Question: I have looked into the Internet and did not found any code example for DFS (Depth first search) nor BFS (Breadth First Search) in object pascal so I may implement them in Delphi.
For those who do not know Graph Theory, <URL>
I am having difficult to develop it on my own because of the way graph objects are. We have 'vertices' and 'edges' that are related between and I do not know if I use 'records', 'objects' or arrays, nor how to structure those data. If I had some previews examples, I could choose a best approach and not start from scratch ().
Does anyone know where to begin?

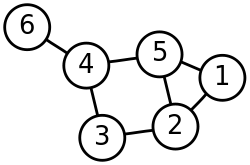
Answer: The short answer is that you can implement DFS by keeping an associative array mapping visted nodes to a union of preceding node and neighbours visited.
---
## Usage
Here is what a solution might look like at the surface. Let us say you define a node sic...
'''
type
INode = interface
['{8D3C78A3-3561-4945-898D-19C5AD4EC35B}']
{$REGION 'property accessors'}
function GetNeighbour( idx: Integer): INode;
function GetNeighbourCount: integer;
{$ENDREGION}
function DisplayName: string;
function Link( const Neighbours: INode): boolean; // True iff succesful.
procedure ShutDown; // Dereference all nodes recursively.
property Neighbours[ idx: Integer]: INode read GetNeighbour;
property NeighbourCount: integer read GetNeighbourCount;
end;
'''
I leave the implementation of INode up to the OP, because (A) it is trivial; and (B) because it is highly application specific.
You will be able to traverse the network of nodes Depth-first, sic...
'''
procedure DFSTraversal( const Start: INode);
var
X: INode;
begin
for X in TGraph.DepthFirstSearch( Start) do
DoSomething( X);
end;
'''
... with the aid of a few declarations sic...
'''
INodeEnumerator = interface
['{1A8725EB-AE4B-474C-8052-E35852DCD5FC}']
function GetCurrent: INode;
function MoveNext: Boolean;
procedure Reset;
property Current: INode read GetCurrent;
end;
IEnumerableNode = interface
['{DA11A890-01C4-4FD0-85BB-AE9D65185364}']
function GetEnumerator: INodeEnumerator;
end;
TGraph = class
public
class function DepthFirstSearch( const StartingPoint: INode): IEnumerableNode;
end;
'''
---
## Solution
Depth First Search can be easily implemented, using, as stated before, an associative array mapping visited nodes to preceding nodes and neighbours visited. This associative array is encapsulated into the type TDictionary. Here is how it might be implemented ...
'''
type
TBaseEnumerableNode = class abstract( TInterfacedObject, IEnumerableNode)
protected
function GetEnumerator: INodeEnumerator; virtual; abstract;
end;
TDepthFirstSearchEnumerable = class( TBaseEnumerableNode)
private
FRoot: INode;
protected
function GetEnumerator: INodeEnumerator; override;
public
constructor Create( const Root: INode);
end;
TBaseNodeEnumerator = class abstract( TInterfacedObject, INodeEnumerator)
private
function GetCurrent: INode;
procedure Reset;
protected
FCurrent: INode;
function MoveNext: Boolean; virtual; abstract;
end;
RTraversalInfo = record
FCurrIndex: integer;
FPredecessor: INode;
end;
TDepthFirstSearchEnumerator = class ( TBaseNodeEnumerator)
private
FVisitedNodes: TDictionary<INode,RTraversalInfo>;
protected
function MoveNext: Boolean; override;
public
constructor Create( const Root: INode);
destructor Destroy; override;
end;
class function TGraph.DepthFirstSearch(
const StartingPoint: INode): IEnumerableNode;
begin
result := TDepthFirstSearchEnumerable.Create( StartingPoint)
end;
constructor TDepthFirstSearchEnumerable.Create( const Root: INode);
begin
FRoot := Root
end;
function TDepthFirstSearchEnumerable.GetEnumerator: INodeEnumerator;
begin
result := TDepthFirstSearchEnumerator.Create( FRoot)
end;
function TBaseNodeEnumerator.GetCurrent: INode;
begin
result := FCurrent
end;
procedure TBaseNodeEnumerator.Reset;
begin // Not used.
end;
constructor TDepthFirstSearchEnumerator.Create( const Root: INode);
var
TravInfo: RTraversalInfo;
begin
FCurrent := Root;
FVisitedNodes := TDictionary<INode,integer>.Create;
TravInfo.FCurrIndex := -1;
TravInfo.FPredecessor := nil;
FVisitedNodes.Add( FCurrent, TravInfo)
end;
destructor TDepthFirstSearchEnumerator.Destroy;
begin
FVisitedNodes.Free;
inherited
end;
function TDepthFirstSearchEnumerator.MoveNext: boolean;
var
ChildIdx: integer;
LastIdx : integer;
TravInfo: RTraversalInfo;
Next : INode;
Child : INode;
GoDown : boolean;
begin
result := assigned( FCurrent);
if not result then exit;
result := False;
Next := FCurrent;
FCurrent := nil;
repeat
TravInfo := FVisitedNodes[ Next];
ChildIdx := TravInfo.FCurrIndex;
LastIdx := Next.NeighbourCount - 1;
GoDown := ChildIdx <= LastIdx;
if GoDown then
begin
Inc( ChildIdx);
TravInfo.FCurrIndex := ChildIdx;
FVisitedNodes[ Next] := TravInfo;
GoDown := ChildIdx <= LastIdx
end;
if GoDown then
begin
Child := FCurrent.Neighbours[ ChildIdx];
result := not FVisitedNodes.ContainsKey( Child);
if result then
begin
FCurrent := Child;
TravInfo.FPredecessor := Next;
TravInfo.FCurrIndex := -1;
FVisitedNodes.Add( FCurrent, TravInfo)
end
else
Next := Child
end
else
Next := TravInfo.FPredecessor
until result or (not assigned( Next))
end;
'''